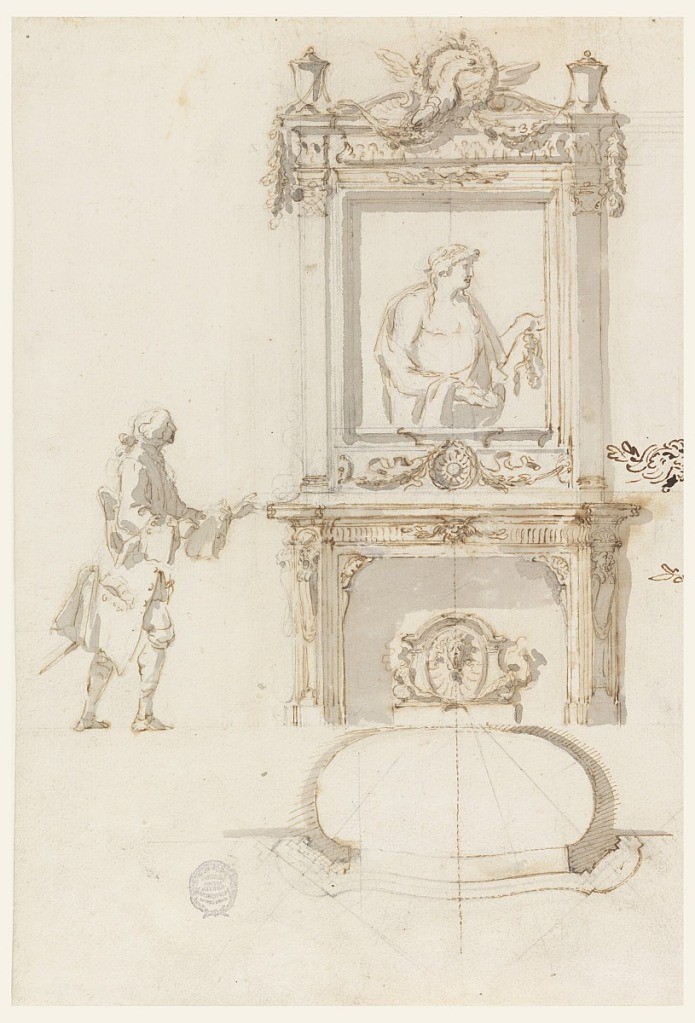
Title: Design for a Fireplace, Antinous Room, Villa Albani, Rome, Italy
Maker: Carlo Marchionni, Italian, 1702–1786
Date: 1755–57
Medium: Pen and brown ink, brush and grey, brown wash, graphite on cream laid paper
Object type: Drawing
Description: Surmounted by a central eagle, floral garland, and corner vases, the overmantel, presented as an elevation, contains an antique relief of Antinous. The chimneypiece and fire screen below are decorated by garlands, rosettes, and shells. A man approaches from the left. Below is the plan of the mantelpiece and fireplace.